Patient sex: F
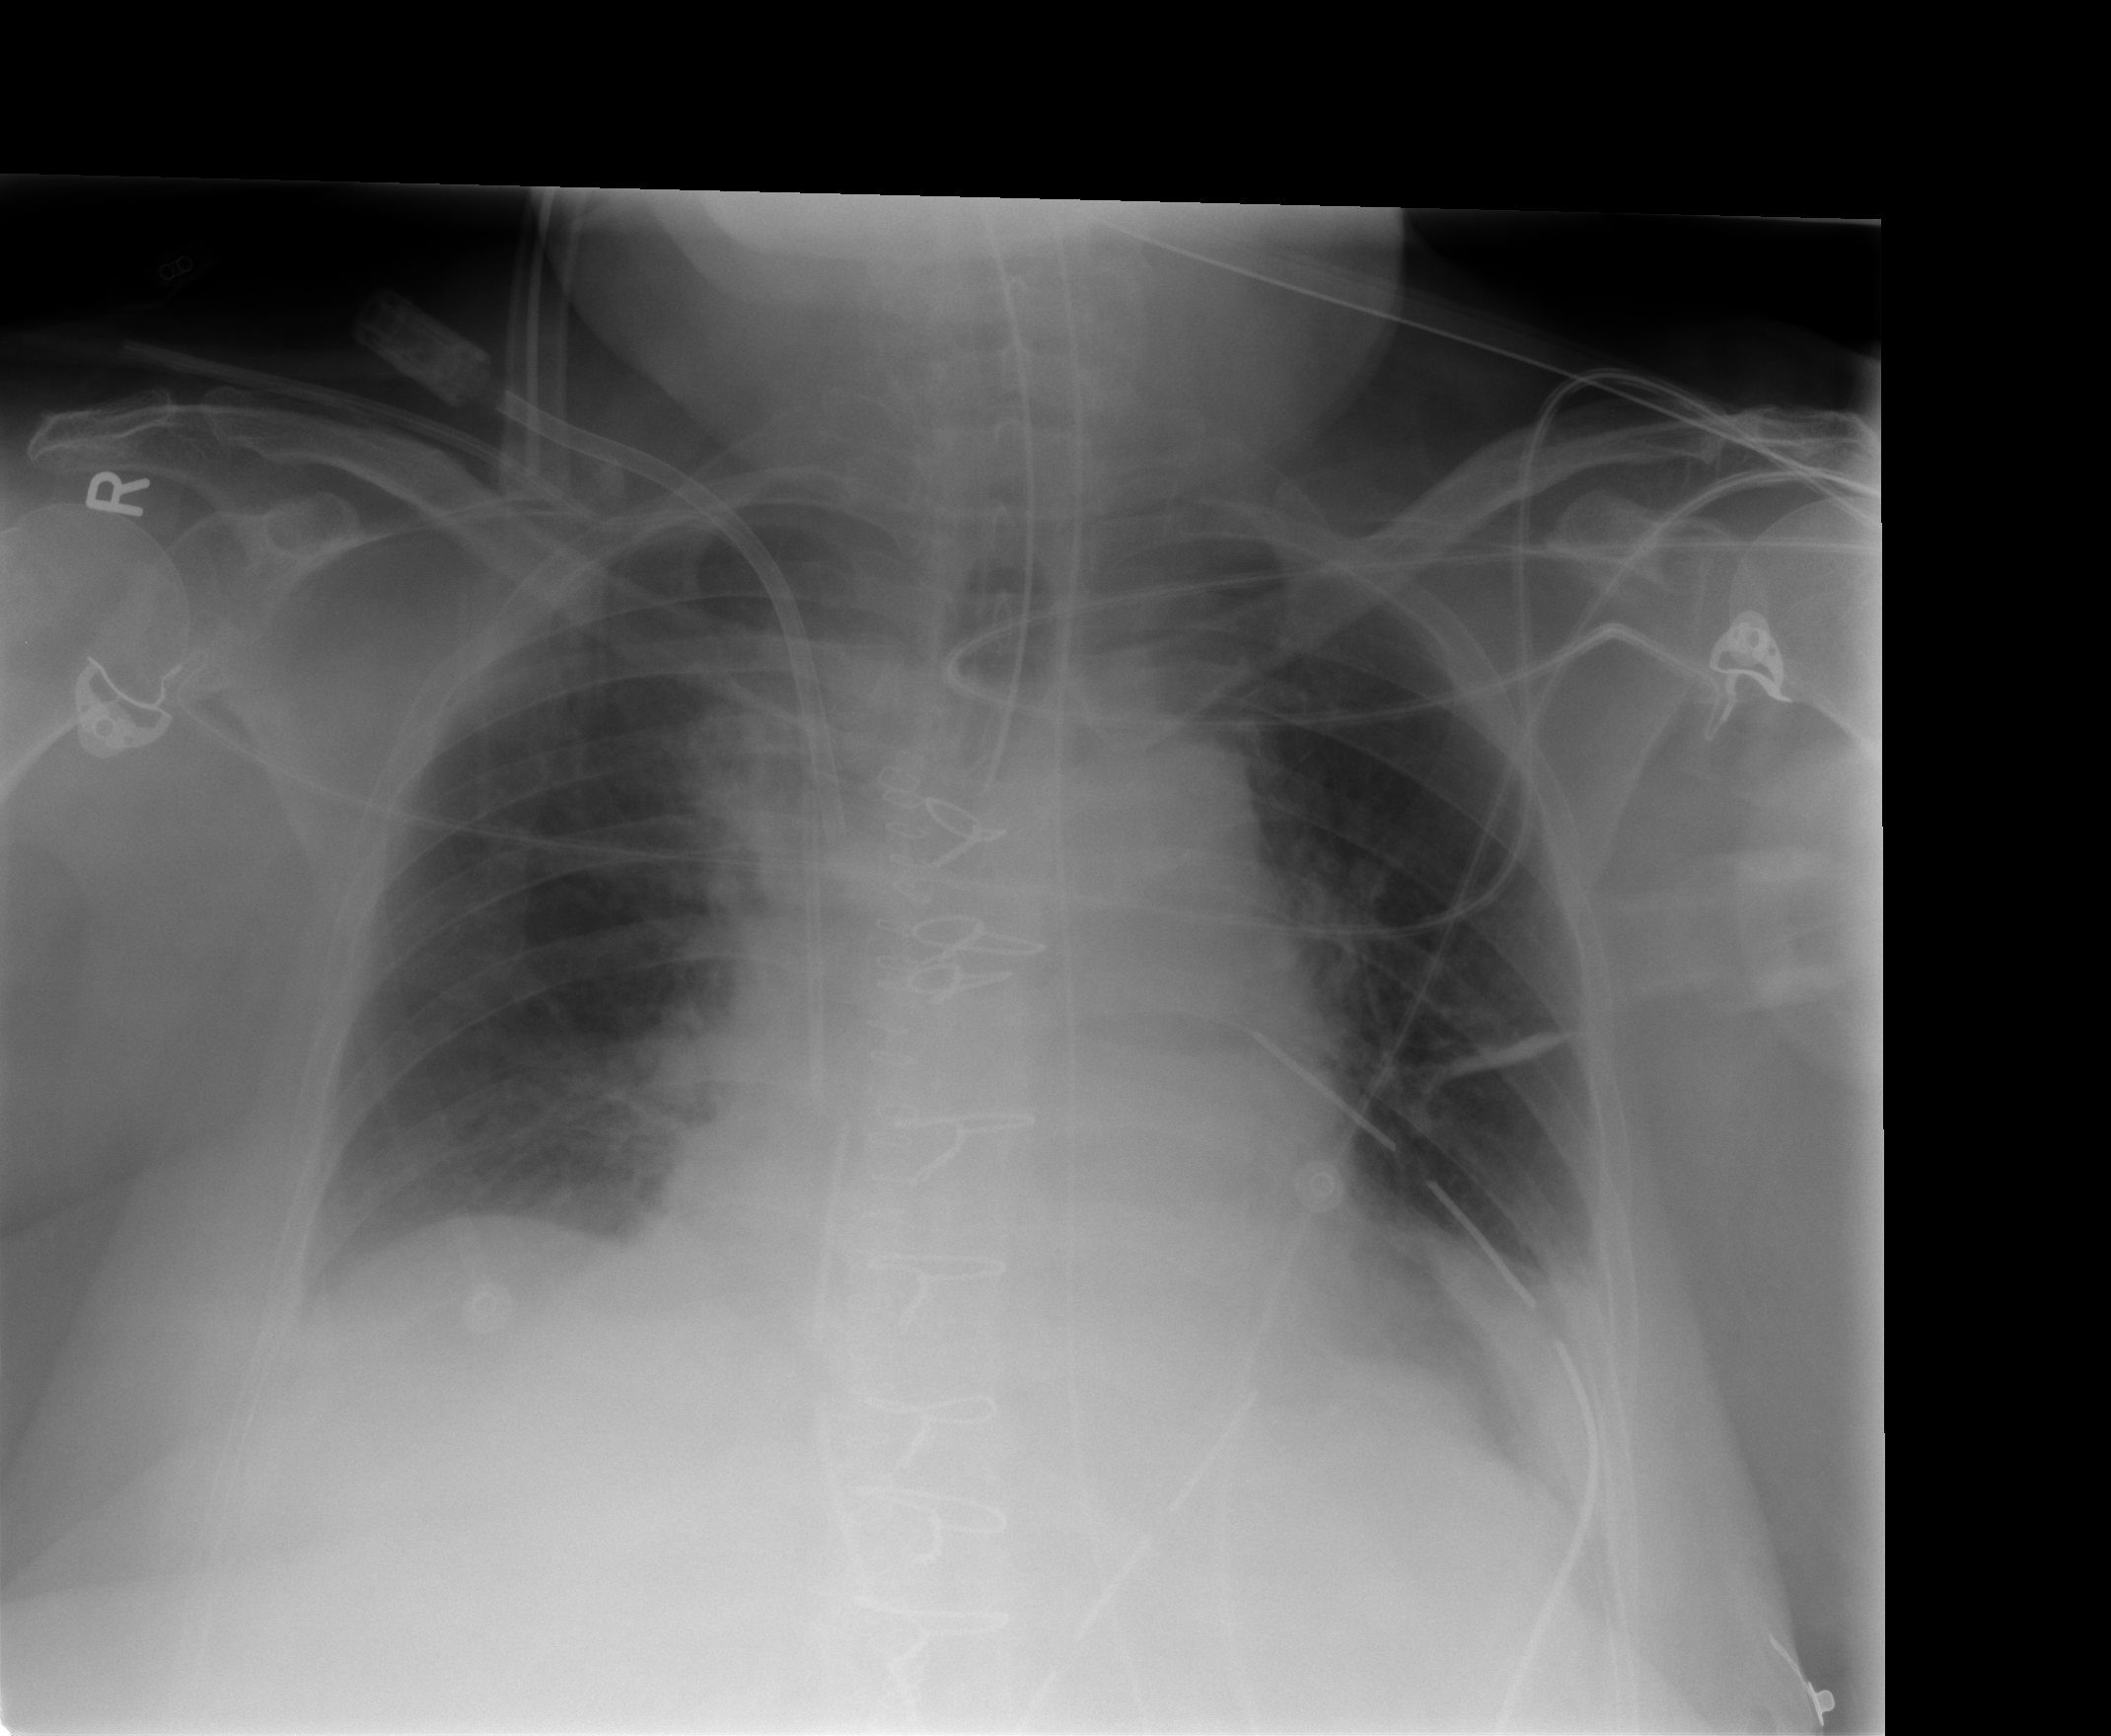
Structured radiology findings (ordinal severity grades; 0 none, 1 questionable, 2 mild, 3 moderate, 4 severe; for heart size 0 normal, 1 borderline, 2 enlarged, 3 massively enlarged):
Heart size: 2
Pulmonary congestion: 0
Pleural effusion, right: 0
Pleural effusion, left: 2
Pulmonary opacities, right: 0
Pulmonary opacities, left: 0
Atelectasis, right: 0
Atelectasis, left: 3